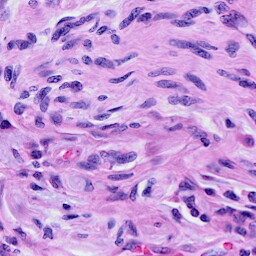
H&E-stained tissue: Cervix